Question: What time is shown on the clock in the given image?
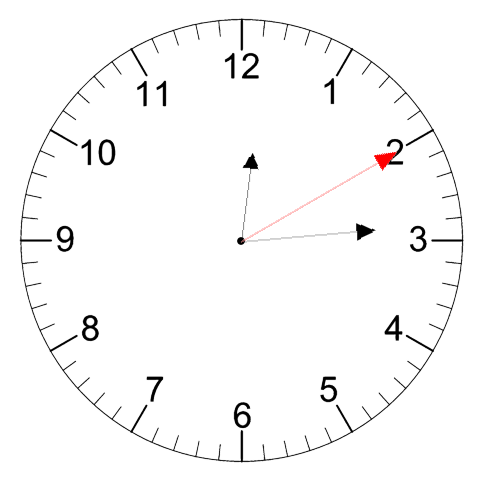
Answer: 12:14:10